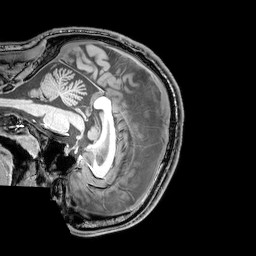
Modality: T1w
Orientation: sagittal
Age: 24
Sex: male
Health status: healthy
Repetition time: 0.081 s
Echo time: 0.037 s